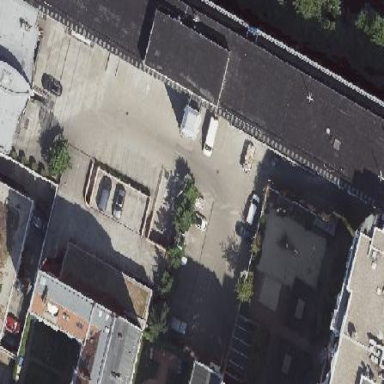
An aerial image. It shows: Parking area with concrete surface.